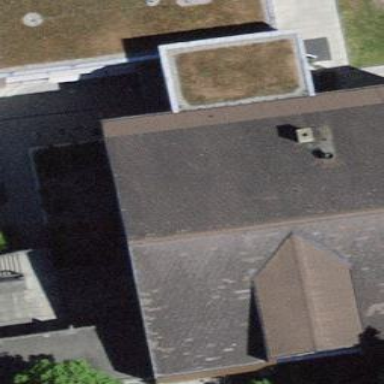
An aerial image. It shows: School building with gabled roof.